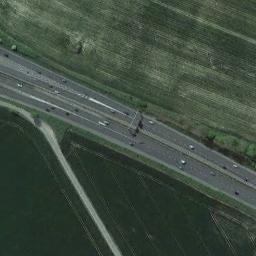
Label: freeway